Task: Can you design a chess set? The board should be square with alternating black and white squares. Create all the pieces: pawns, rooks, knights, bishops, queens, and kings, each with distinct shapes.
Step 114:
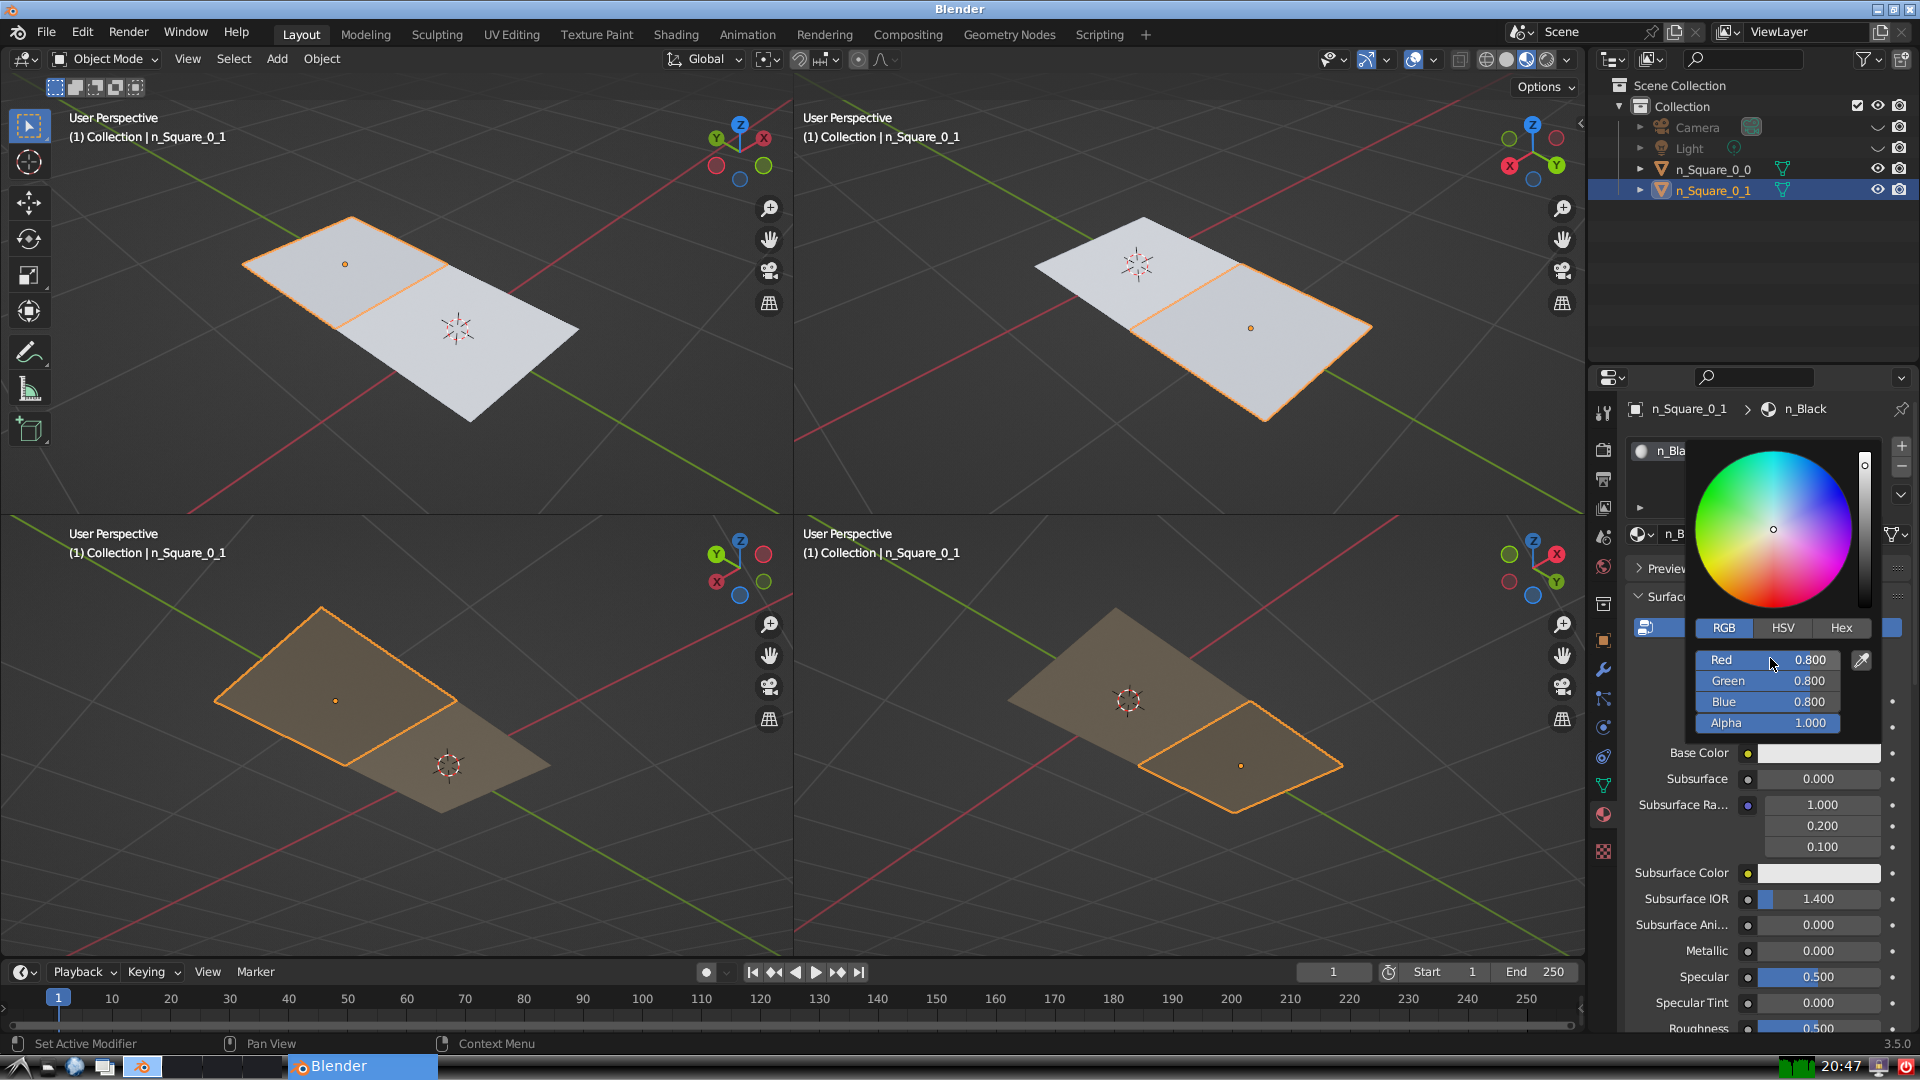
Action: click: no